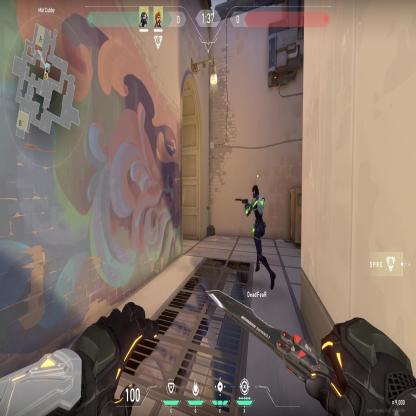
Label: teammate